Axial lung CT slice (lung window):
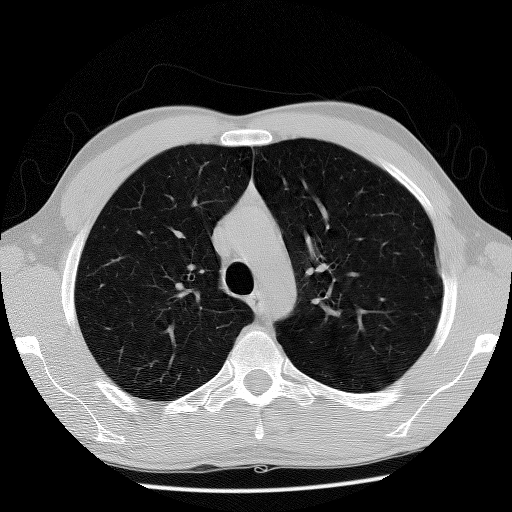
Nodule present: no